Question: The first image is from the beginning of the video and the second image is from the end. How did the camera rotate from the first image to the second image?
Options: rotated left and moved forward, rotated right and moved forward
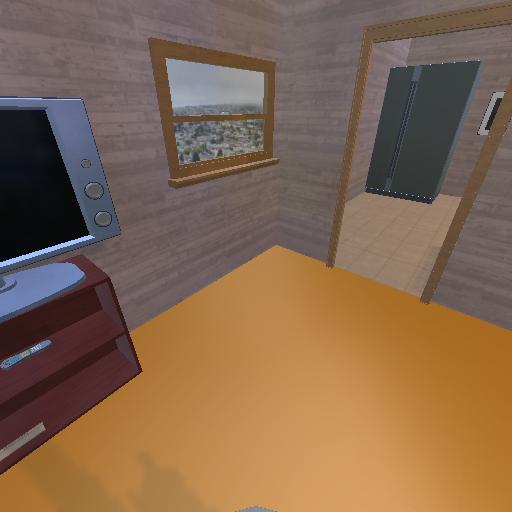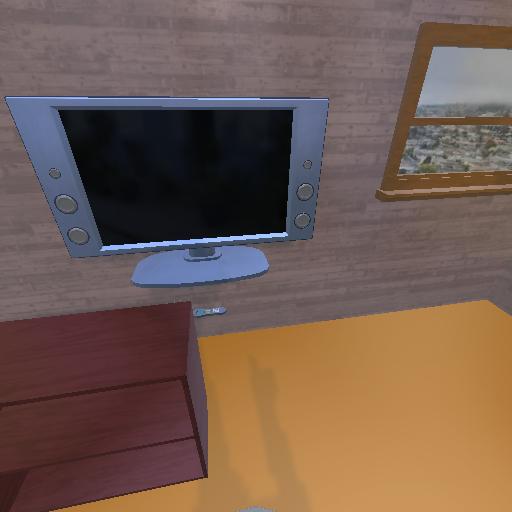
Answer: rotated left and moved forward